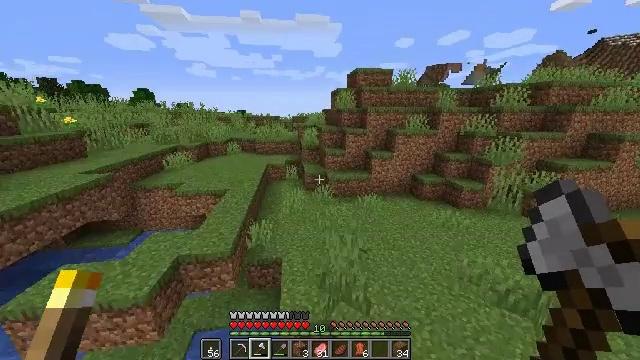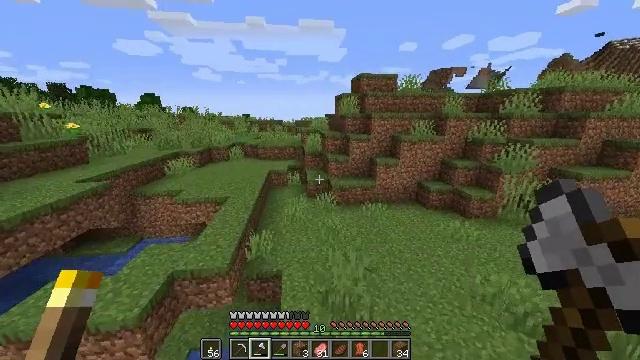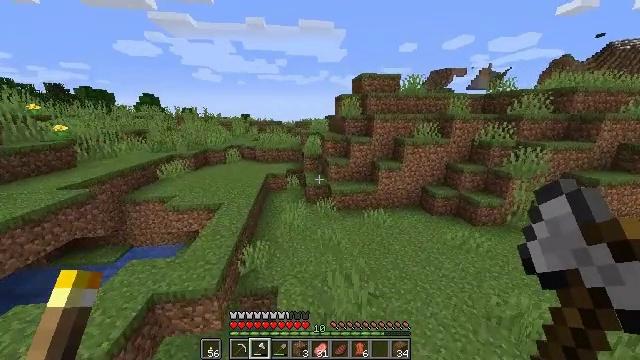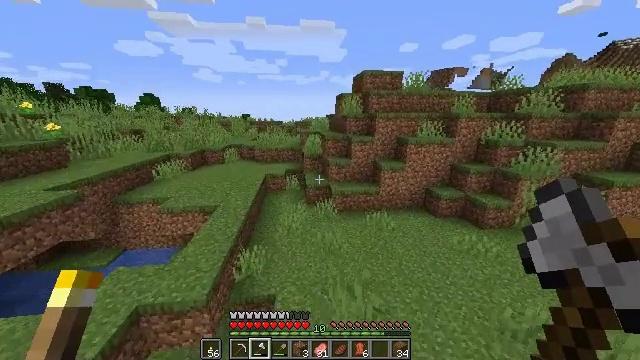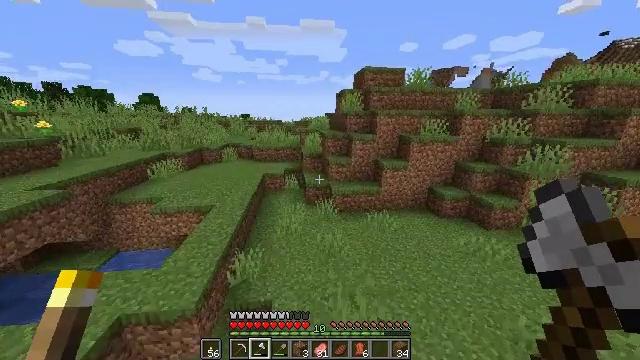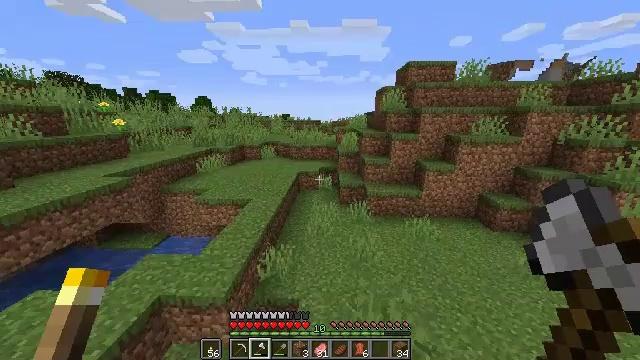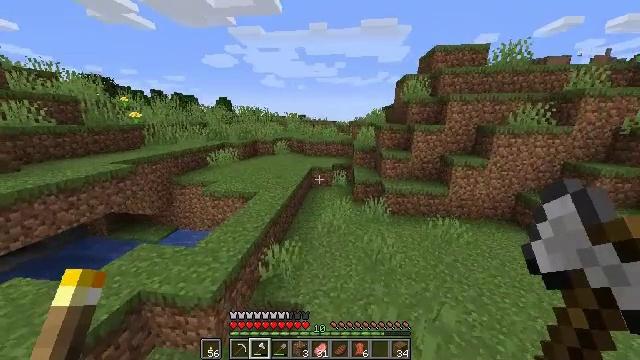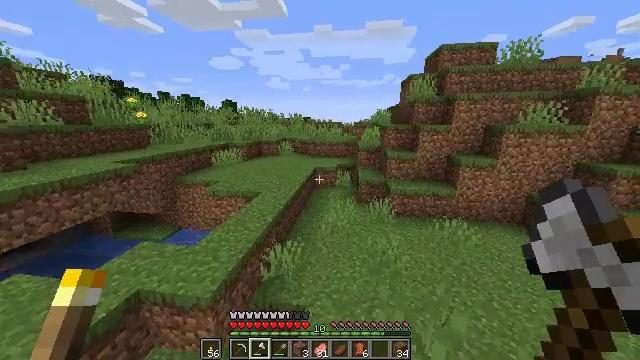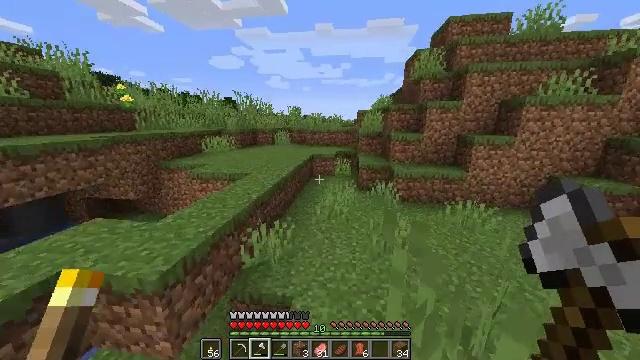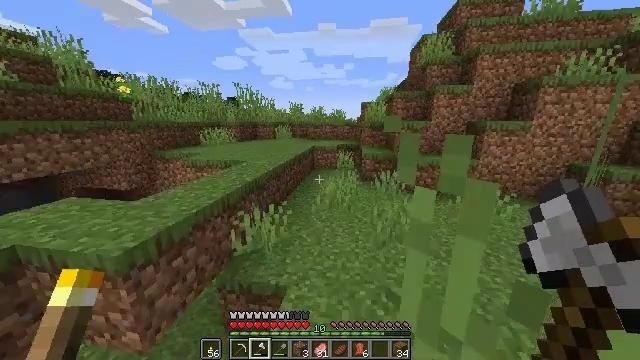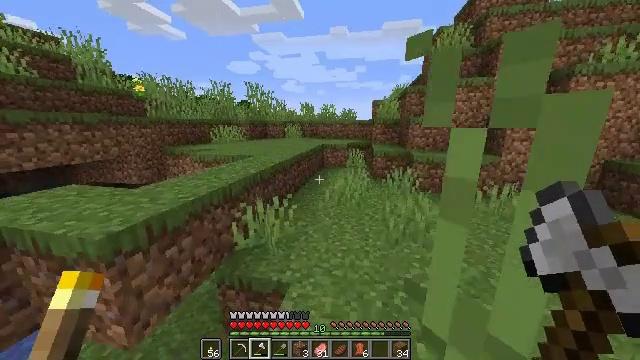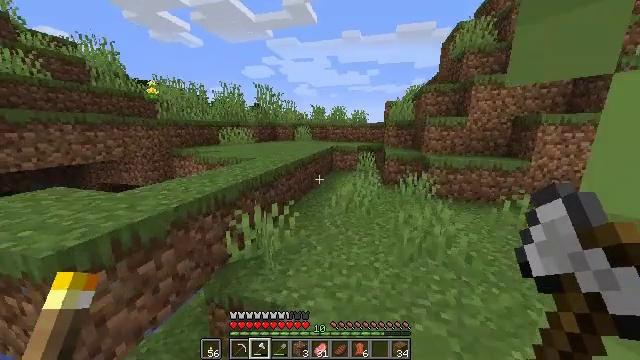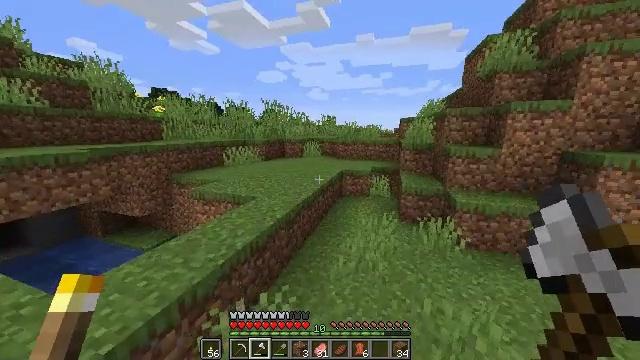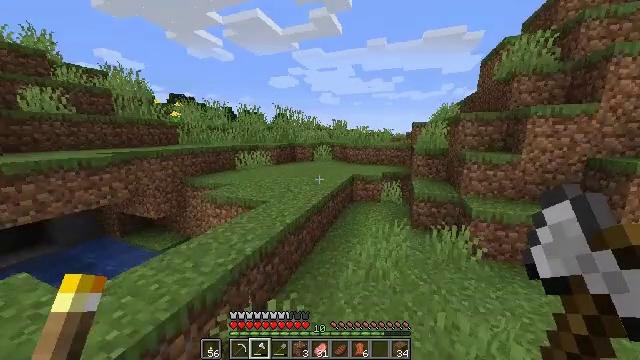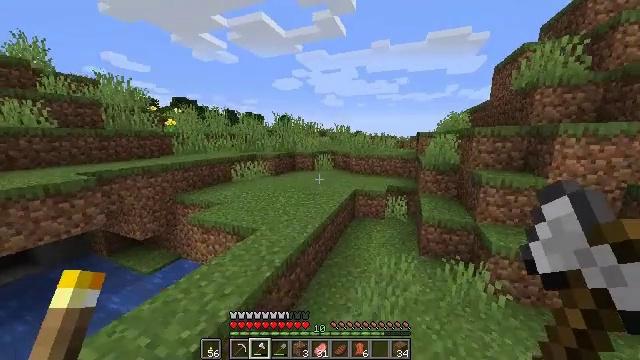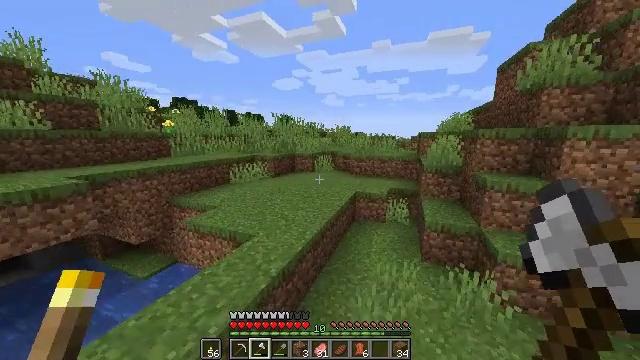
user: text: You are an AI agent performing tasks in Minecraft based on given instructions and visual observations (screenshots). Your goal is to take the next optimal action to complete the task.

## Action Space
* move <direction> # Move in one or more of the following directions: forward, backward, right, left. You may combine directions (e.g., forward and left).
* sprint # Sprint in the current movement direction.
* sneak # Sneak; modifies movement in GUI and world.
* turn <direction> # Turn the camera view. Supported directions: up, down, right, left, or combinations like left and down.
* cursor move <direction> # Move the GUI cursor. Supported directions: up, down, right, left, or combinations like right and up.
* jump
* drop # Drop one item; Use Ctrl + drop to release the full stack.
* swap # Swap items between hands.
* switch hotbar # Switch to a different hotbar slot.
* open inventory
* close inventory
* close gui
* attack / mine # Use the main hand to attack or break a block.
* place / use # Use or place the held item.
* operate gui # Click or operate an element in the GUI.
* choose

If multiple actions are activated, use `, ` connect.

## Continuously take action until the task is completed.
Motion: motion action
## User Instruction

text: Harvest hay blocks from the village.
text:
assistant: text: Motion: move forward, sprint, jump
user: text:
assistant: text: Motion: move forward, sprint, jump
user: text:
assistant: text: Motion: move forward, sprint, jump
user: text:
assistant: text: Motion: move forward, sprint, jump
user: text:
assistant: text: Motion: move forward, sprint, turn left, jump
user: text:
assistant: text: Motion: move forward, sprint, turn left, jump
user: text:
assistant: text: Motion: move forward, sprint, turn left, jump
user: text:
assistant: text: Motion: move forward, sprint, jump
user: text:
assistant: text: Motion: move forward, sprint, jump
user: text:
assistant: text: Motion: move forward, sprint, turn left, jump
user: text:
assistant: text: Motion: move forward, sprint, turn left, jump
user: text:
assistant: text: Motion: move forward, sprint, turn left, jump
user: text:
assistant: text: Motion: move forward, sprint, turn left and up, jump
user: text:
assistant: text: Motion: move forward, sprint, jump
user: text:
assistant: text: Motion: move forward, sprint, jump
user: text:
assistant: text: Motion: move forward, sprint, jump
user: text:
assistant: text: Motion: move forward, sprint, jump
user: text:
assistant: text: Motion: move forward, sprint, jump
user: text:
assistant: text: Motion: move forward, sprint, turn right and down, jump
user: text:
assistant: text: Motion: move forward and move right, sprint, turn right and down, jump
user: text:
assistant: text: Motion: move forward and move right, sprint, jump
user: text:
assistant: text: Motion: move forward and move right, sprint, jump
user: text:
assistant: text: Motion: move forward and move left, sprint, turn left, jump
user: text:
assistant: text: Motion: move forward and move left, sprint, turn left, jump
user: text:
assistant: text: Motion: move forward and move left, sprint, jump
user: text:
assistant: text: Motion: move forward and move left, sprint, jump
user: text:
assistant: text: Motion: move forward and move left, sprint, jump
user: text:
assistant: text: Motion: move forward and move left, sprint, jump
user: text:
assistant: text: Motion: move forward and move left, sprint, jump
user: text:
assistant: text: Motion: move forward and move left, sprint, jump